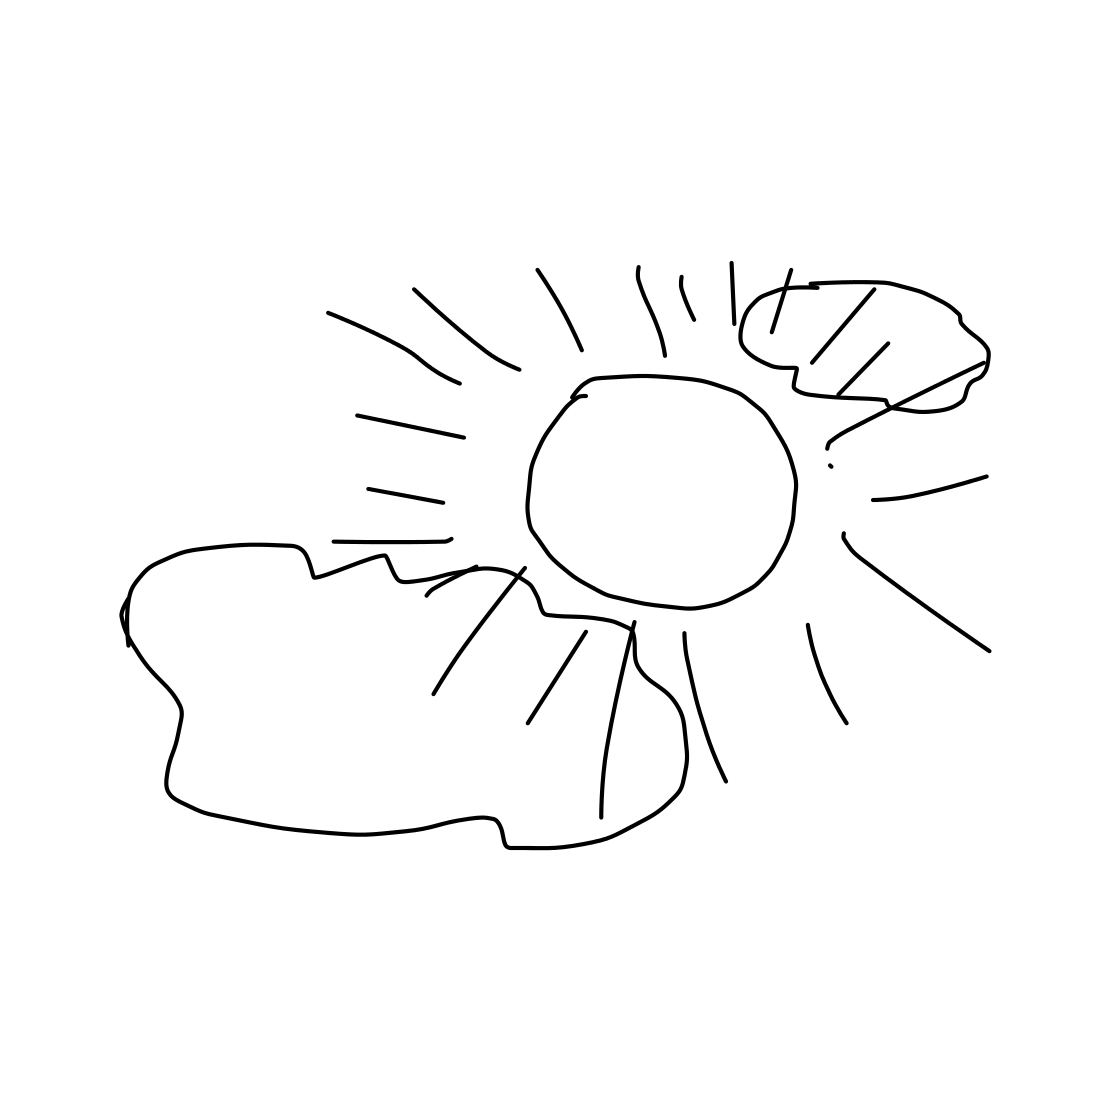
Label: sun